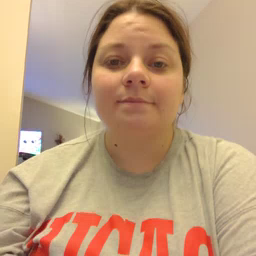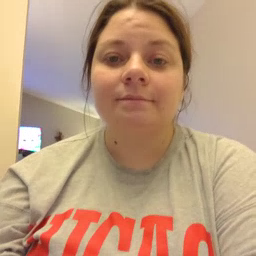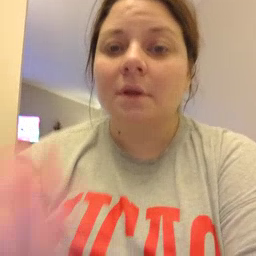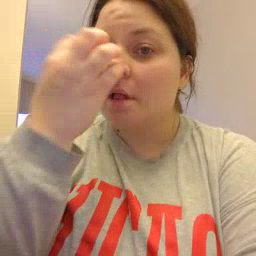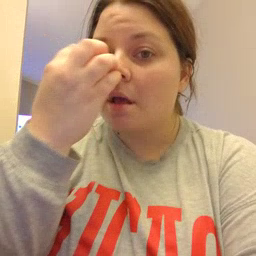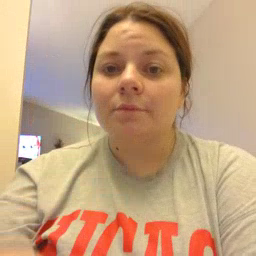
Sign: clown